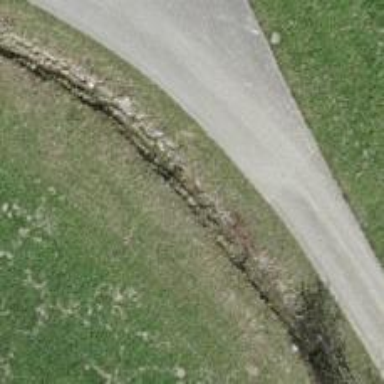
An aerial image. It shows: Ditch serving as waterway.